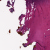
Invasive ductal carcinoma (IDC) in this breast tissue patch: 0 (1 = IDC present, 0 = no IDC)